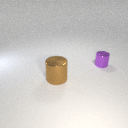
small purple metal cylinder behind large brown metal cylinder